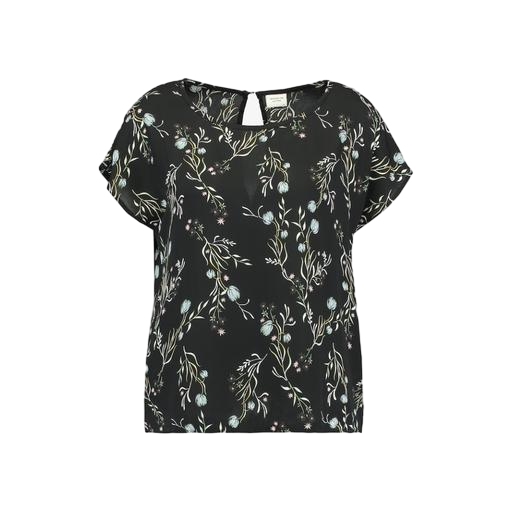
black plus size printed t-shirt only macy, black printed short-sleeve top only macy, multicolor floral-print t-shirt only macy, white background